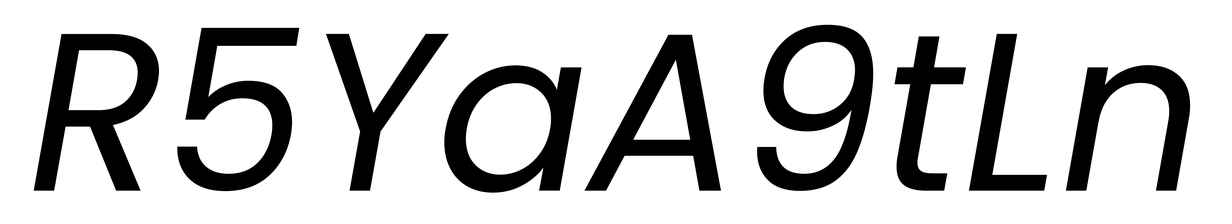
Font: Poppins-Italic